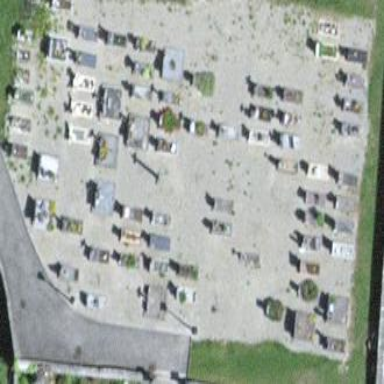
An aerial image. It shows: Cemetery.